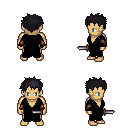
a pixel art fantasy rpg character, male body template, human, tanned skin, gray robe, gold greaves, raven bedhead hairstyle, leather bracers, dagger, four views (front, back, left, right), 2x2 character sprite sheet, small pixel art, hard edges, no anti-aliasing